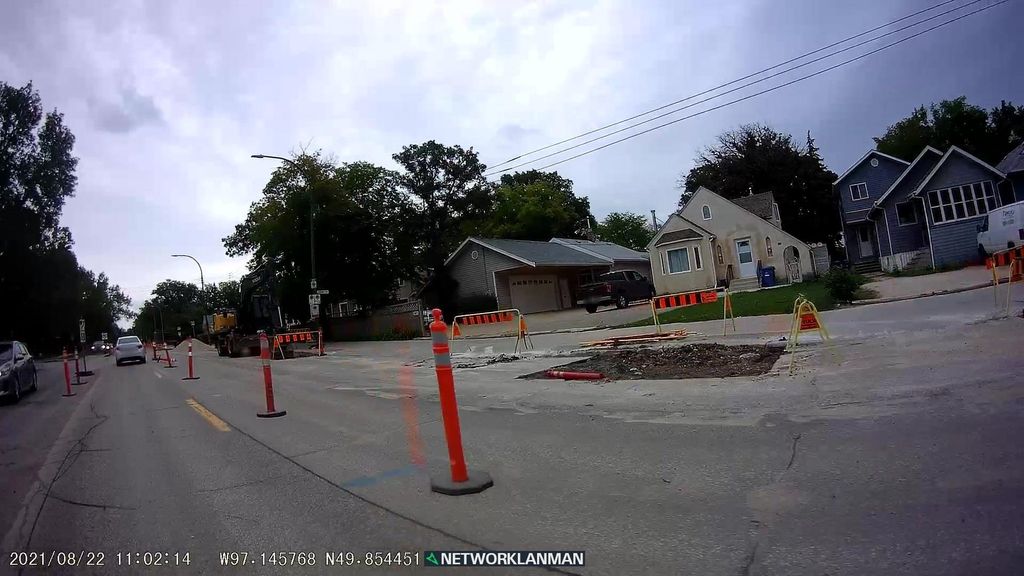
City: winnipeg